【题型】解答题　【知识点】解析几何　【难度】hard
已知双曲线\(C:\frac{y^2}{a^2}-\frac{x^2}{b^2}=1(a>0,b>0)\)的离心率为2，点\(A(6,4)\)在\(C\)上，\(A,B\)为双曲线的上、下顶点，\(P\)为\(C\)上支上的动点（点\(P\)与\(A\)不重合），直线\(BP\)和直线\(y=1\)交于点\(N\)，直线\(NA\)交\(C\)上的上支于点\(Q\)。

(1)求\(C\)的方程；

(2)探究直线\(PQ\)是否过定点，若过定点，求出该定点坐标；否则，请说明理由；

(3)设\(S_1,S_2\)分别为\(\triangle ABN\)和\(\triangle NPQ\)的外接圆面积，求\(\sqrt{\frac{S_1}{S_2}}\)的取值范围。

\vspace{1em}
【解答】
【答案】(1)\(\frac{y^2}{4}-\frac{x^2}{12}=1\)

(2)直线\(PQ\)过定点\((0,4)\)

(3)\(\sqrt{\frac{S_1}{S_2}}\in(0,\frac{1}{3}]\)

\vspace{1em}

【分析】(1)根据离心率和点\((6,4)\)在\(C\)上得到方程组，求出\(a^2,b^2\)，求出双曲线方程；

(2)设\(PQ:y=kx+t\)，与\(\frac{y^2}{4}-\frac{x^2}{12}=1\)联立，得到两根之和，两根之积，计算出\(k_{PA}\cdot k_{PB}=\frac{1}{3}\)，设\(N(x_0,1)\)，则\(k_{PA}\cdot k_{NA}=-\frac{1}{9}\)，即\(\frac{y_1-2}{x_1}\cdot\frac{y_2-2}{x_2}=-\frac{1}{9}\)，从而代入两根之和，两根之积，求出\(t=4\)，得到直线\(PQ\)过定点\((0,4)\)；

(3)由正弦定理求出\(\sqrt{\frac{S_1}{S_2}}=\frac{r_1}{r_2}=\frac{|AB|}{|PQ|}=\frac{4}{|PQ|}\)，设\(PQ:y=kx+4\)，与\(\frac{y^2}{4}-\frac{x^2}{12}=1\)联立，得到两根之和，两根之积，并结合根的判别式求出\(-\frac{\sqrt{3}}{3}<k<\frac{\sqrt{3}}{3}\)，求出\(|PQ|=\frac{12(1+k^2)}{1-3k^2}\)，得到\(\sqrt{\frac{S_1}{S_2}}\in(0,\frac{1}{3}]\)。

\vspace{1em}

【详解】(1)\(\because e=\frac{c}{a}=2\)，点\((6,4)\)在\(C\)上，

\(\therefore \frac{16}{a^2}-\frac{36}{b^2}=1\)，

又\(a^2 + b^2 = c^2\)，

\(\therefore a^2=4\)，\(b^2=12\)，

\(\therefore C\)的方程为\(\frac{y^2}{4}-\frac{x^2}{12}=1\)。

(2)\(\because PQ\)斜率存在，设\(PQ:y=kx+t\)，与\(\frac{y^2}{4}-\frac{x^2}{12}=1\)联立消去\(y\)得：

\((3k^2 - 1)x^2 + 6ktx + 3t^2 - 12 = 0\)，设\(P(x_1,y_1)\)，\(Q(x_2,y_2)\)，

则
\[
\begin{cases}
3k^2 - 1 \neq 0\\
\Delta = 36k^2t^2 - 4(3k^2 - 1)(3t^2 - 12) > 0\\
y_1 > 0,y_2 > 0
\end{cases}
\]

\(x_1 + x_2 = -\frac{6kt}{3k^2 - 1}\)，\(x_1x_2 = \frac{3t^2 - 12}{3k^2 - 1}\)，

又\(k_{PA}\cdot k_{PB}=\frac{y_1+2}{x_1}\cdot\frac{y_1-2}{x_1}=\frac{y_1^2-4}{x_1^2}=\frac{\frac{x_1^2}{3}}{x_1^2}=\frac{1}{3}\)，

设\(N(x_0,1)\)，则\(k_{PB}=\frac{3}{x_0}\)，\(k_{NA}=-\frac{1}{x_0}\)，则\(k_{PB}=-3k_{NA}\)，则\(k_{PA}\cdot k_{NA}=-\frac{1}{9}\)，

\(\therefore \frac{y_1-2}{x_1}\cdot\frac{y_2-2}{x_2}=-\frac{1}{9}\)，

\(\therefore \frac{kx_1 + t - 2}{x_1}\cdot\frac{kx_2 + t - 2}{x_2}=-\frac{1}{9}\)，

\(\therefore (k^2 + \frac{1}{9})x_1x_2 + k(t - 2)(x_1 + x_2) + (t - 2)^2 = 0\)，

即\((k^2 + \frac{1}{9})\frac{3t^2 - 12}{3k^2 - 1} - \frac{6k^2t(t - 2)}{3k^2 - 1} + (t - 2)^2 = 0\)，

化简得\(-\frac{2}{3}t^2 + 4t - \frac{16}{3}=0\)，

\(\therefore t^2 - 6t + 8 = 0\)，

\(\therefore t = 4\)（\(t=2\)舍去），

因为当\(t=2\)时，\(x_1x_2=\frac{3t^2 - 12}{3k^2 - 1}=0\)，故点\(P\)与\(A\)重合，不合题意，

\(\therefore PQ:y = kx + 4\)，直线\(PQ\)过定点\((0,4)\)；

(3)在\(\triangle ABN\)中，根据正弦定理得：\(\frac{|AB|}{\sin\angle ANB}=2r_1\)，\(r_1\)为\(\triangle ABN\)外接圆的半径，

在\(\triangle NPQ\)中，根据正弦定理得：\(\frac{|PQ|}{\sin\angle PNQ}=2r_2\)，\(r_2\)为\(\triangle NPQ\)外接圆的半径，

\(\because \angle ANB + \angle PNQ = \pi\)，

\(\therefore \sin\angle ANB = \sin\angle PNQ\)，故\(\frac{r_1}{r_2}=\frac{|AB|}{|PQ|}\)，

由于\(S_1,S_2\)分别为\(\triangle ABN\)和\(\triangle NPQ\)的外接圆面积，

故\(S_1 = \pi r_1^2,S_2 = \pi r_2^2\)，

则\(\sqrt{\frac{S_1}{S_2}}=\frac{r_1}{r_2}=\frac{|AB|}{|PQ|}=\frac{4}{|PQ|}\)，

设\(PQ:y = kx + 4\)，与\(\frac{y^2}{4}-\frac{x^2}{12}=1\)联立消去\(y\)得：\((3k^2 - 1)x^2 + 24kx + 36 = 0\)，

设\(P(x_1,y_1)\)，\(Q(x_2,y_2)\)，则
\[
\begin{cases}
3k^2 - 1 \neq 0\\
\Delta = 576k^2 - 144(3k^2 - 1) > 0\\
y_1 > 0,y_2 > 0
\end{cases}
\]

\(x_1 + x_2 = -\frac{24k}{3k^2 - 1}\)，\(x_1x_2 = \frac{36}{3k^2 - 1}\)，

又结合图像可知\(x_1x_2 = \frac{36}{3k^2 - 1} < 0\)

解得：\(-\frac{\sqrt{3}}{3} < k < \frac{\sqrt{3}}{3}\)

\(|PQ| = \sqrt{1 + k^2}|x_1 - x_2| = \frac{12(1 + k^2)}{1 - 3k^2}\)，\(\frac{4}{|PQ|} = \frac{1 - 3k^2}{3 + 3k^2} = \frac{-3k^2 - 3 + 4}{3 + 3k^2} = -1 + \frac{4}{3 + 3k^2}\)，

因为\(-\frac{\sqrt{3}}{3} < k < \frac{\sqrt{3}}{3}\)，所以\(3 \leq 3 + 3k^2 < 4\)，\(1 < \frac{4}{3 + 3k^2} \leq \frac{4}{3}\)，\(0 < -1 + \frac{4}{3 + 3k^2} \leq \frac{1}{3}\)，

\(\therefore \sqrt{\frac{S_1}{S_2}} \in (0,\frac{1}{3}]\)。

\vspace{1em}

【点睛】方法点睛：圆锥曲线中最值或范围问题的常见解法：

（1）几何法，若题目的条件和结论能明显体现几何特征和意义，则考虑利用几何法来解决；

（2）代数法，若题目条件和结论能体现某种明确的函数关系，则可首先建立目标函数，再求这个函数的最值或范围。

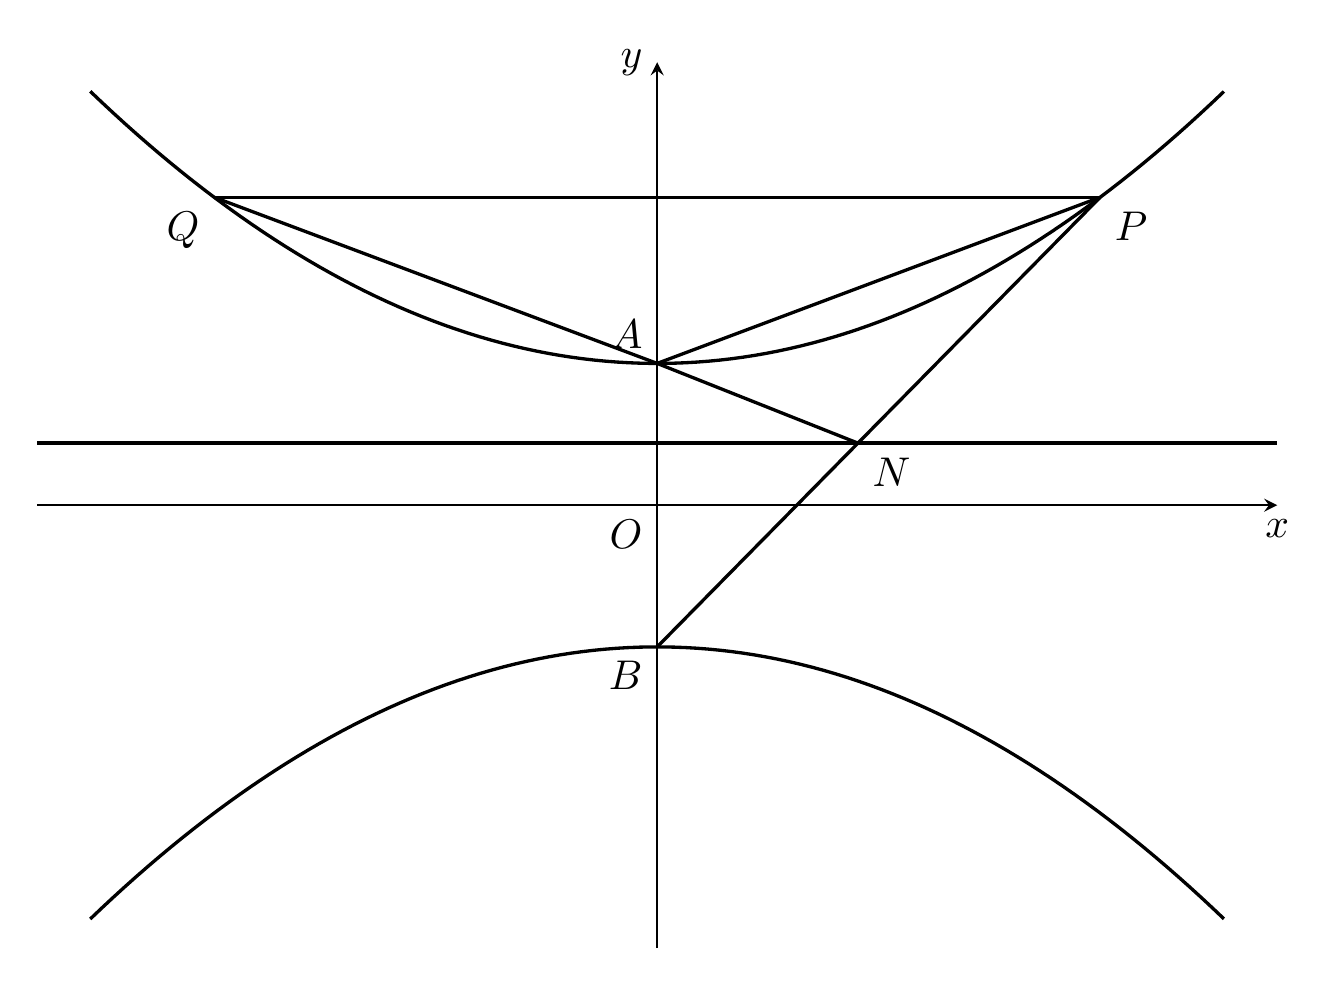